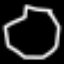
Label: octagon